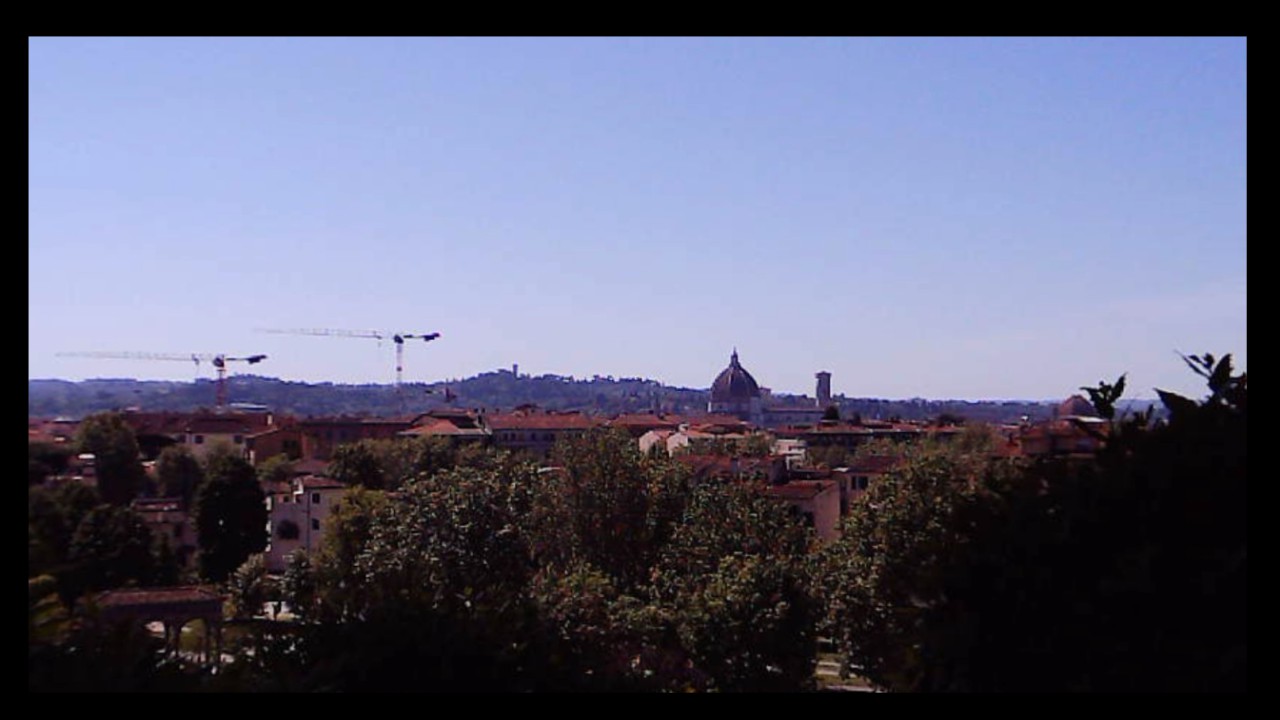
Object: Betafpv air75